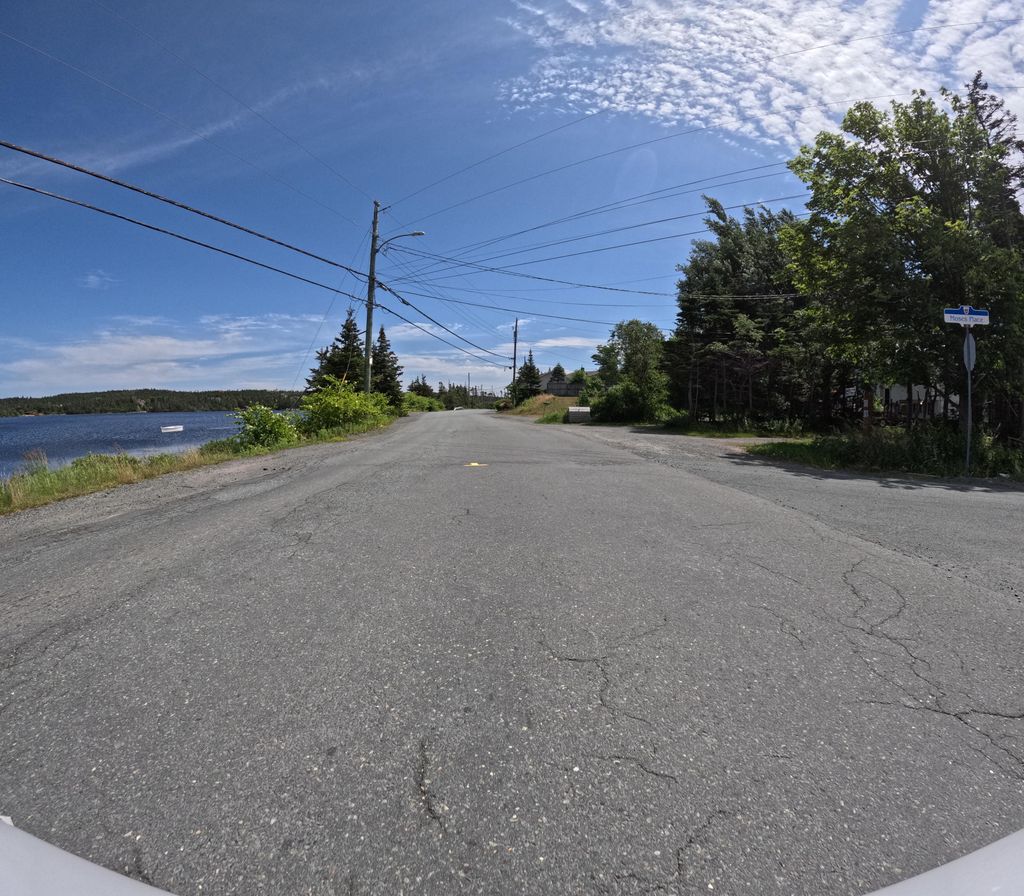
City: st_johns